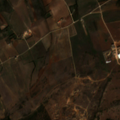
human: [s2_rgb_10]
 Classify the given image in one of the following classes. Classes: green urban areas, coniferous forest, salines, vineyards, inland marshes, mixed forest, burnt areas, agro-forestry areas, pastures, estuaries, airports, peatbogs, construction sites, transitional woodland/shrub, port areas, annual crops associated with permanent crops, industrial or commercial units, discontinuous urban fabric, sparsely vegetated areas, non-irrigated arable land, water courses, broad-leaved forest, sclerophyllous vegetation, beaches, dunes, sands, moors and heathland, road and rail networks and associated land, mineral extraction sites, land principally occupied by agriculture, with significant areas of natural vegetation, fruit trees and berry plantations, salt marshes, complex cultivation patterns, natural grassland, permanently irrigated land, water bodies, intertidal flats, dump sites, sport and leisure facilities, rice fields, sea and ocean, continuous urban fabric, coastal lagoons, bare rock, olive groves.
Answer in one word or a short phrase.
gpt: non-irrigated arable land, land principally occupied by agriculture, with significant areas of natural vegetation, sclerophyllous vegetation